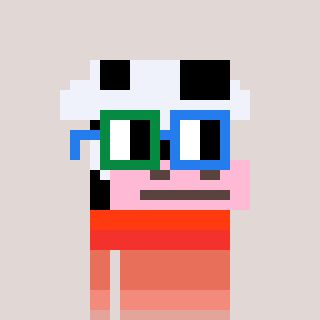
a pixel art character with square green and blue glasses, a cow-shaped head and a gunk-colored body on a warm background